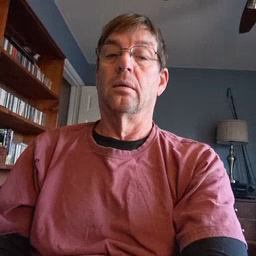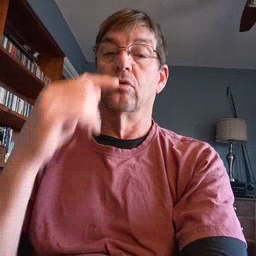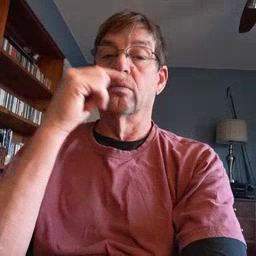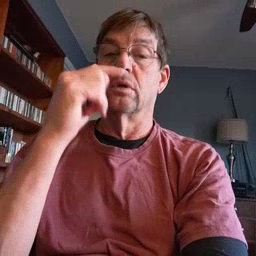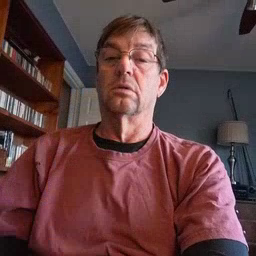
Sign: toothbrush